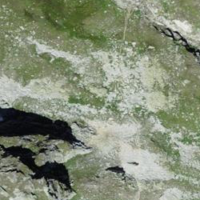
EUNIS habitat code: 26
Species observed at this site:
Phoenicurus ochruros
Doronicum grandiflorum
Oreojuncus trifidus
Saxifraga androsacea